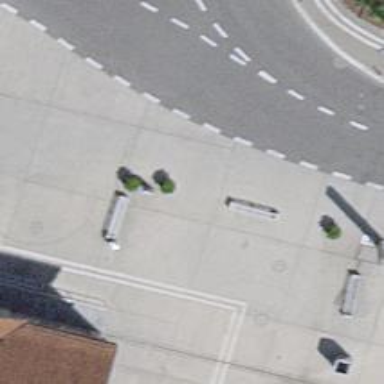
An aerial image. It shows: Bench.